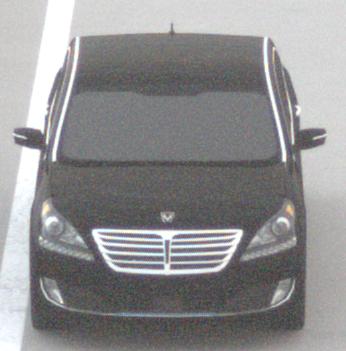
Make: Hyundai
Model: Equus
Detailed model: Gen. 2 VI
Model produced from: 2009
Model produced until: 2016
Doors: 4
Color: black
Road condition: dry road
Daytime: night
Contrast: low contrast